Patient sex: F
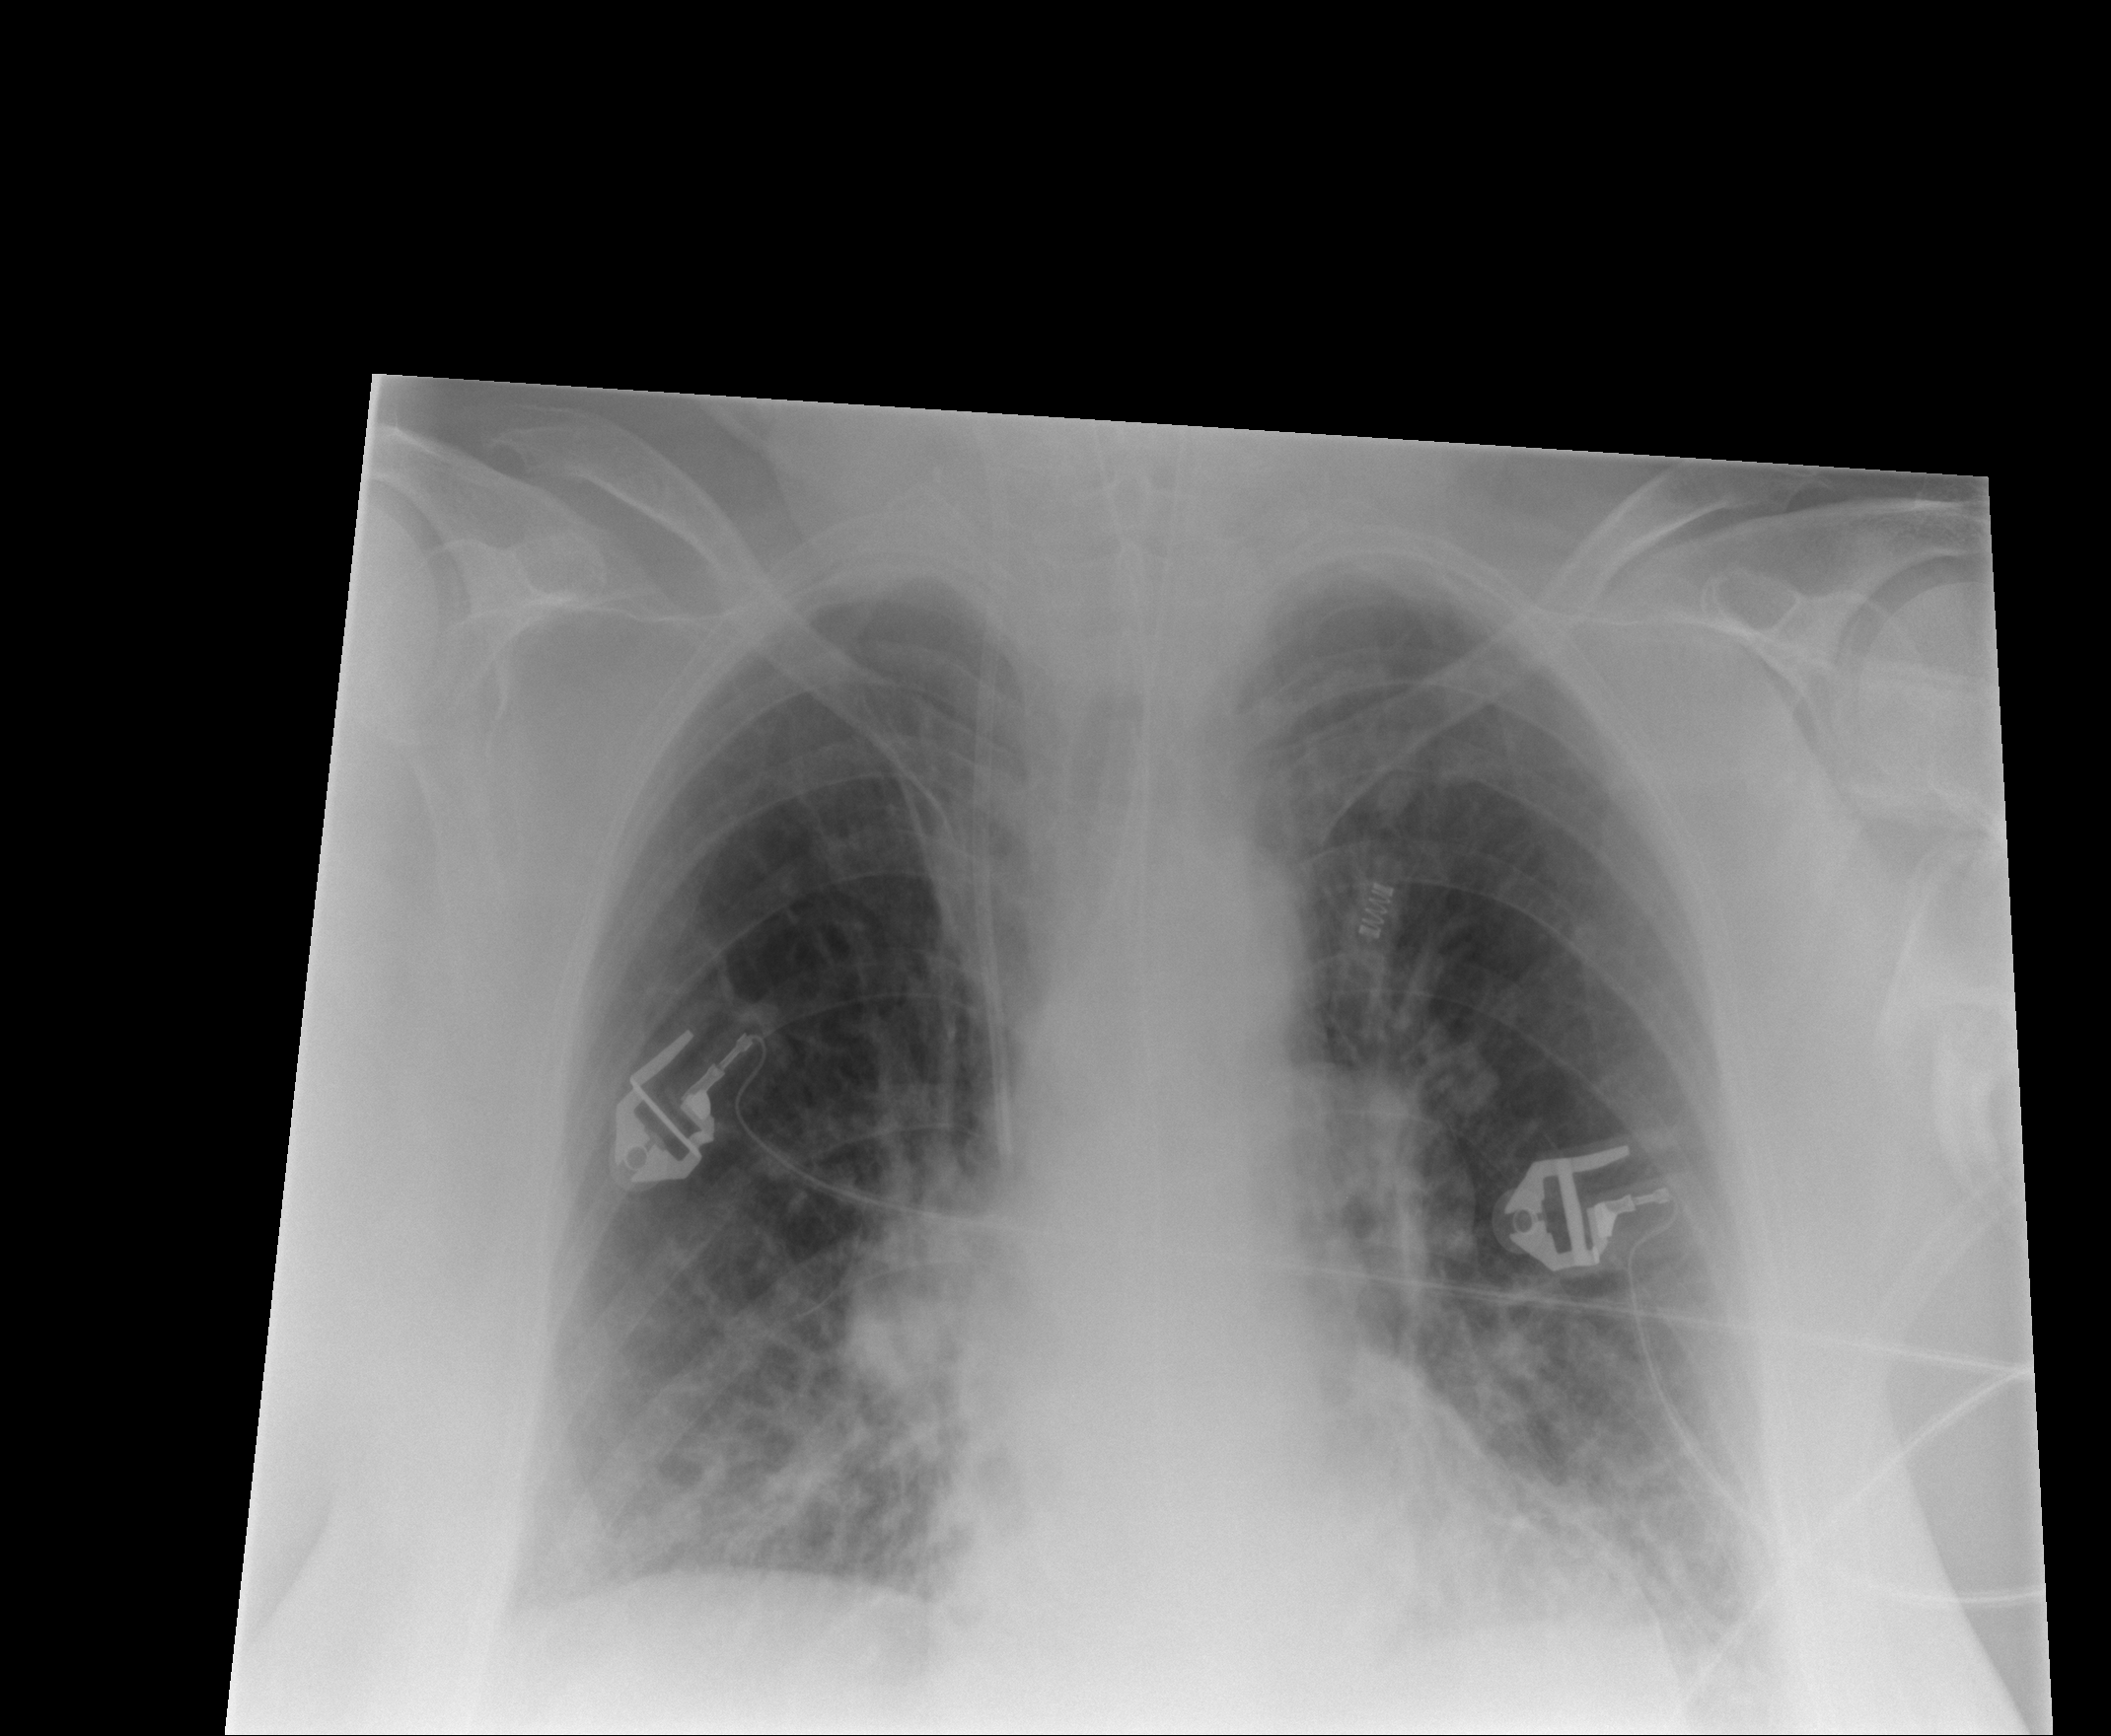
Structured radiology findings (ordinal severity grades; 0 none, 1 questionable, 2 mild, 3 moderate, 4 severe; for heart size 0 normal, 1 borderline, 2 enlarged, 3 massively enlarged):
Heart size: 2
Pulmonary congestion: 1
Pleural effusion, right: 1
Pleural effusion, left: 1
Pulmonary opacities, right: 2
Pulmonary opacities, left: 2
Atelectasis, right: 2
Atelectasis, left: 2